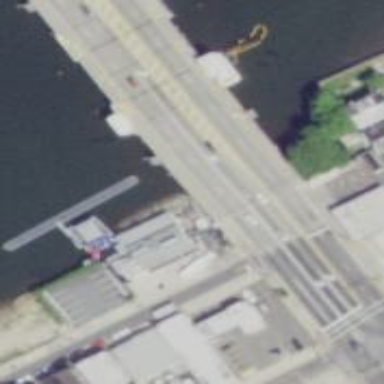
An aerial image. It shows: Primary highway crossing bascule movable bridge.